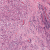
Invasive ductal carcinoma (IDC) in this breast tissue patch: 1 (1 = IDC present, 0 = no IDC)